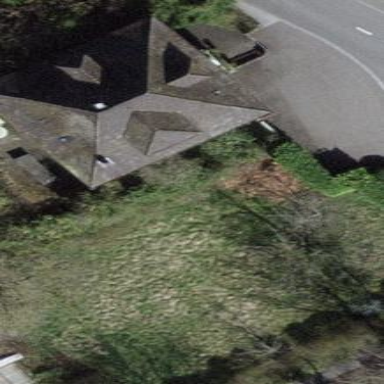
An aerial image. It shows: Building with tile roof.